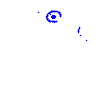
Particle: pion